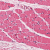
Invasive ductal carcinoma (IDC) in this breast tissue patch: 0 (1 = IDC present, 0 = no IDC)